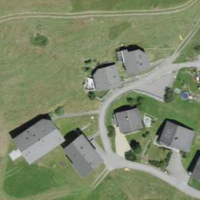
EUNIS habitat code: 26
Species observed at this site:
Bistorta officinalis